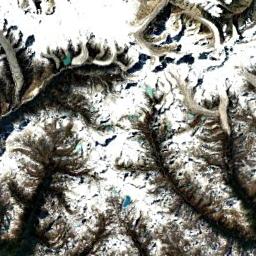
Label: snowberg